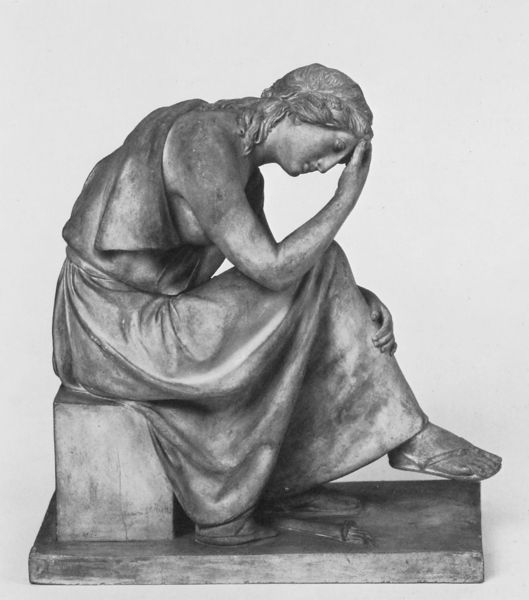
Titel: Klagende Ceres
Künstler: Johann Heinrich Dannecker
Institution: Stuttgart, Staatsgalerie
Schlagwörter: fuß, hand, kopf, mann, nackt, sitzen, brust, finger, frau, haar, kleid, marmor, profil, blick, gürtel, arm, augen, falten, gesicht, lang, sockel, stein, portrait, figur, haare, sitzend, gebeugt, locken, schulter, traurig, skulptur, statue, füße, schuhe, bank, zopf, seitenansicht, sandalen, nachdenklich, zehen, denkerpose, gedanken, sinnierend, foto, denken, gestützt, schwarzweiß, sandale, quader, block, tunika, fackel, römisch, römerin, skluptur